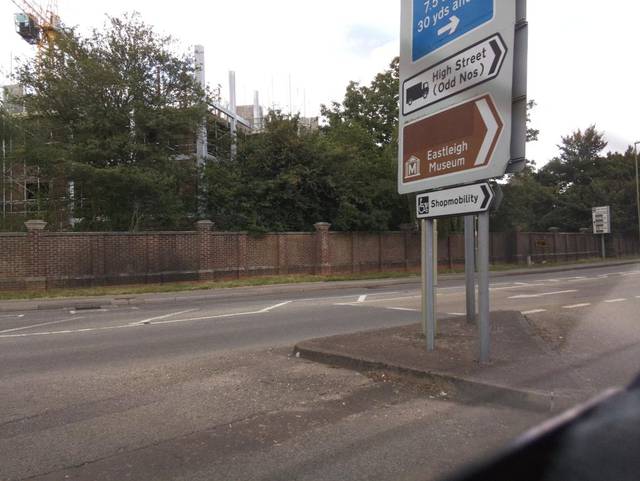
Region: United Kingdom
Coordinates: 50.97, -1.356